Question: How can I get all the property of the following class:
'''
public class Employee
{
int employeeID;
string lastName; // should be (20) chars only
string firstName; // should be (10) chars only
string title; // should be (30) chars only
string address; // should be (60) chars only
string city; // should be (15) chars only
string region; // should be (15) chars only
string postalCode; // should be (10) chars only
string country; // should be (15) chars only
string extension; // should be (4) chars only
string homePhone;
public int EmployeeID
{
get
{
return employeeID;
}
set
{
employeeID = value;
}
}
public string LastName
{
get
{
return lastName;
}
set
{
lastName = value;
}
}
public string FirstName
{
get
{
return firstName;
}
set
{
firstName = value;
}
}
public string Title
{
get
{
return title;
}
set
{
title = value;
}
}
public string Address
{
get
{
return address;
}
set
{
address = value;
}
}
public string City
{
get
{
return city;
}
set
{
city = value;
}
}
public string Region
{
get
{
return region;
}
set
{
region = value;
}
}
public string PostalCode
{
get
{
return postalCode;
}
set
{
postalCode = value;
}
}
public string Country
{
get
{
return country;
}
set
{
country = value;
}
}
public string Extension
{
get
{
return extension;
}
set
{
extension = value;
}
}
public string HomePhone
{
get { return homePhone; }
set { homePhone = value; }
}
}
'''
I tried to use reflection/PropertyInfo but with slight problem, the data type is including in the list:
'''
public PropertyInfo[] getPropertyInfo()
{
PropertyInfo[] propertyInfos;
propertyInfos = typeof(Employee).GetProperties();
return propertyInfos;
}
'''

Thank you in advance.
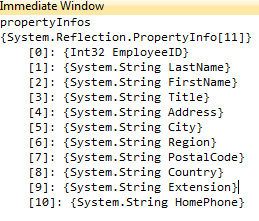
Answer: Your method returns a 'PropertyInfo' data structure for each property, which includes information such as the property name, the property return type, etc. If you just want the name, access the <URL>.
To map an array of 'PropertyInfo's to a collection of the property names, the LINQ 'Select' extension method can be used:
'''
var propertyNames = getPropertyInfo().Select(p => p.Name).ToList();
'''
---
PS: You might consider using <URL> to reduce the amount of code in your class:
'''
...
public string LastName { get; set; } // should be (20) chars only
public string FirstName { get; set; } // should be (10) chars only
...
'''